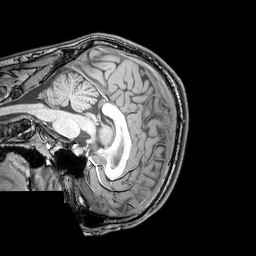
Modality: T1w
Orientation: sagittal
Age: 22
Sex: male
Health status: healthy
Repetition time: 0.081 s
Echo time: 0.037 s